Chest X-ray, PA view. Patient: 49 years old, sex M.
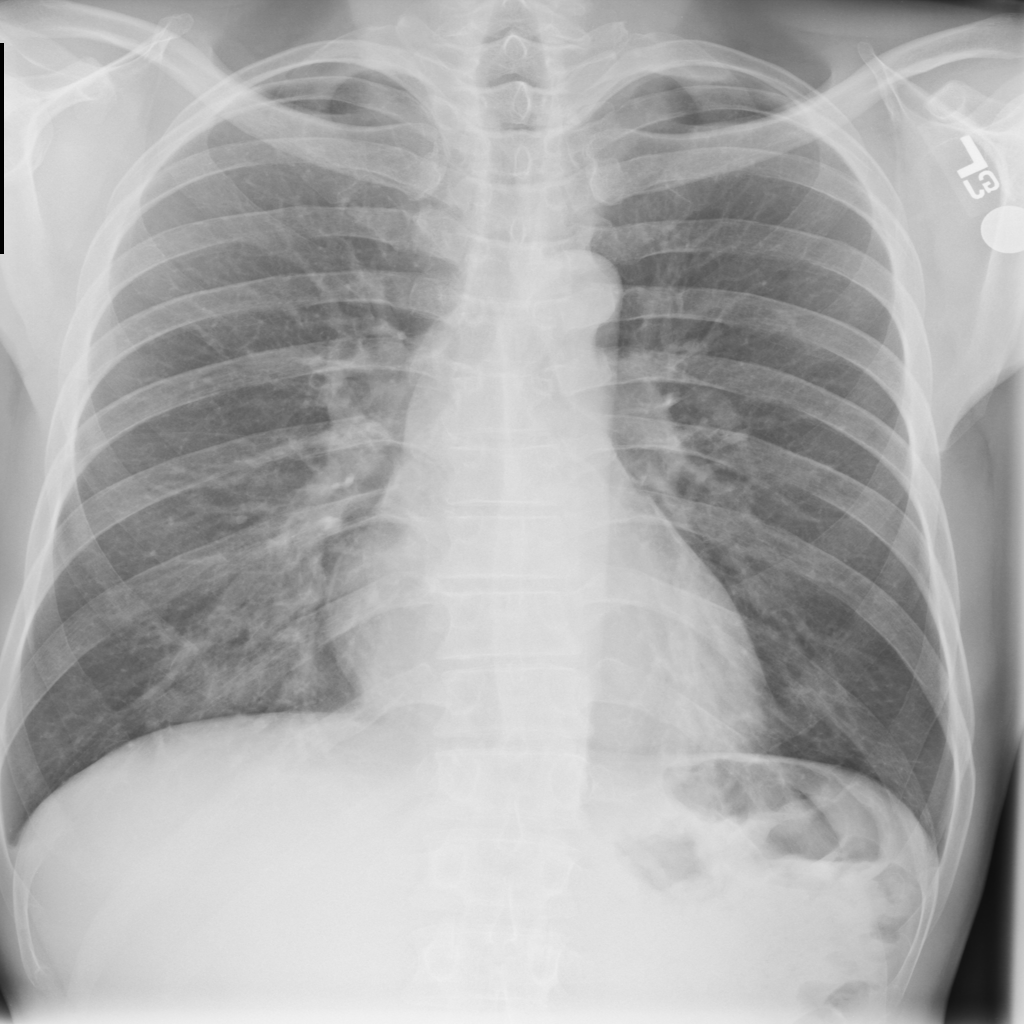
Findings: No Finding